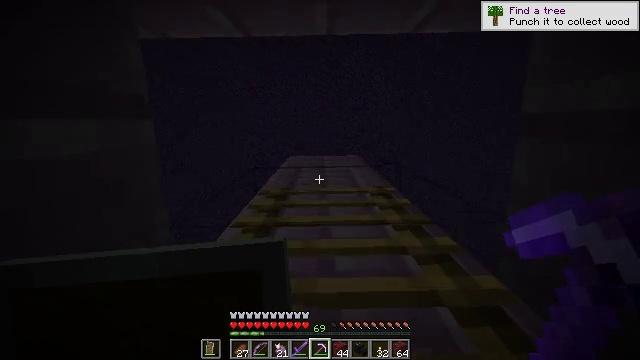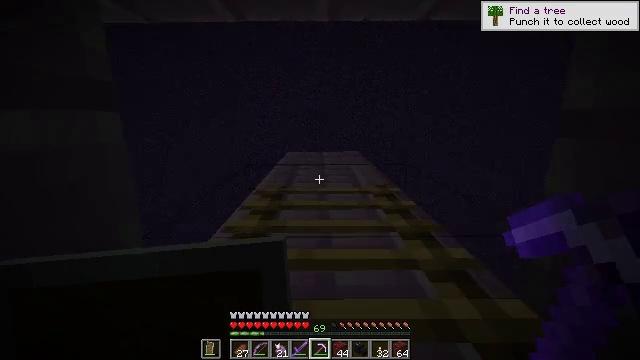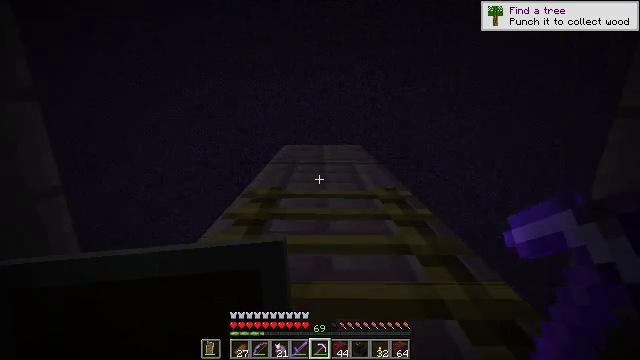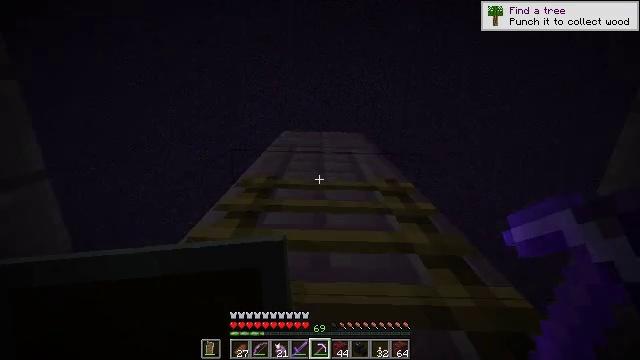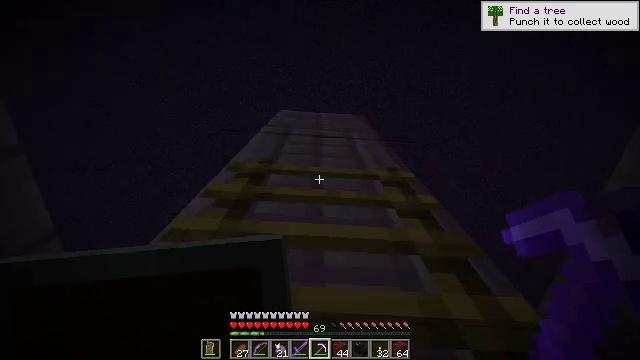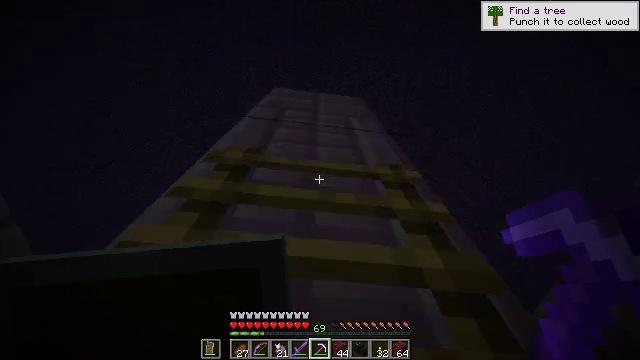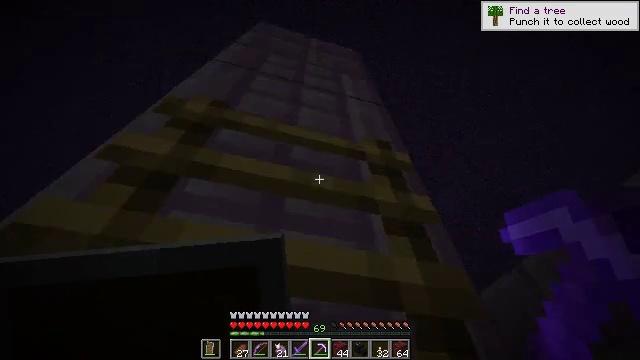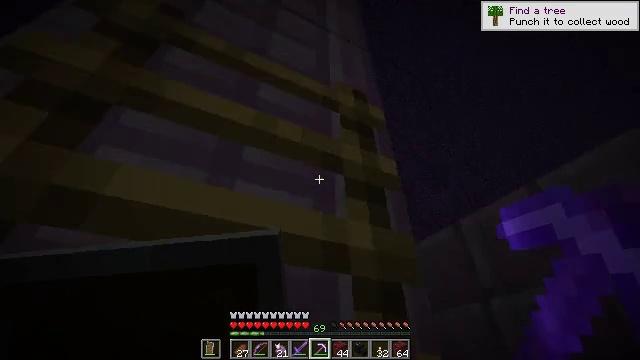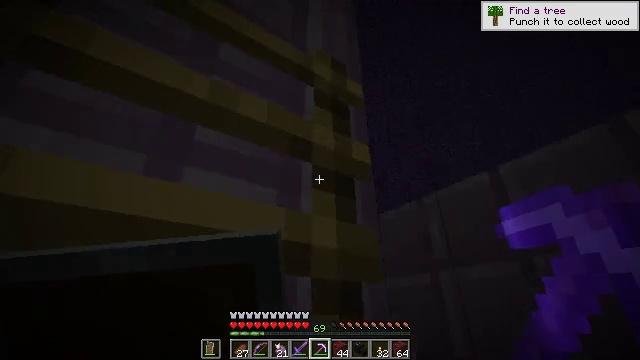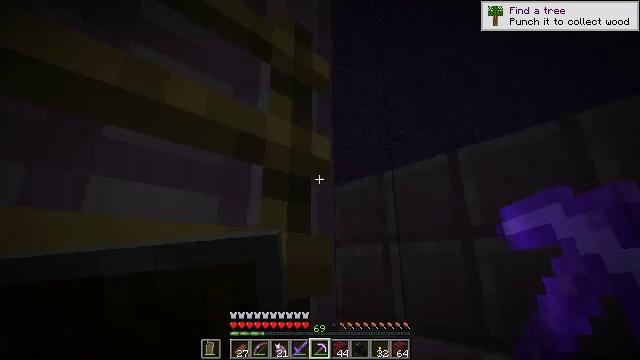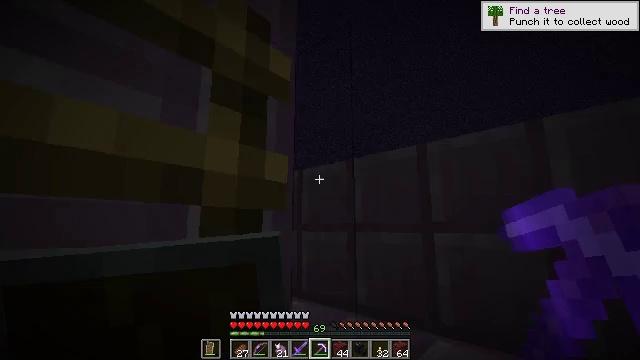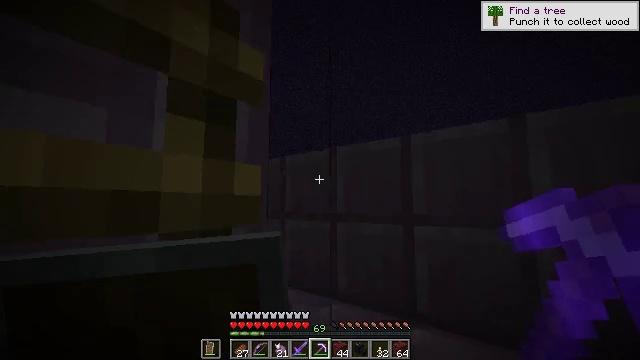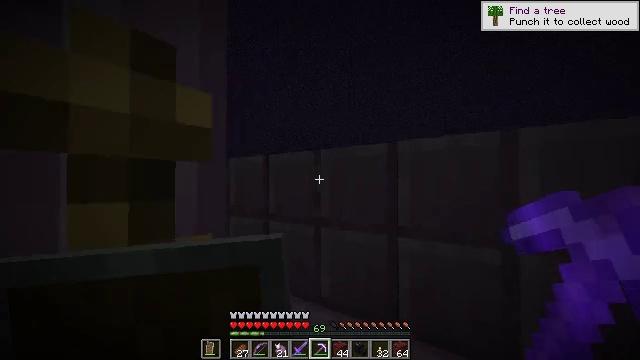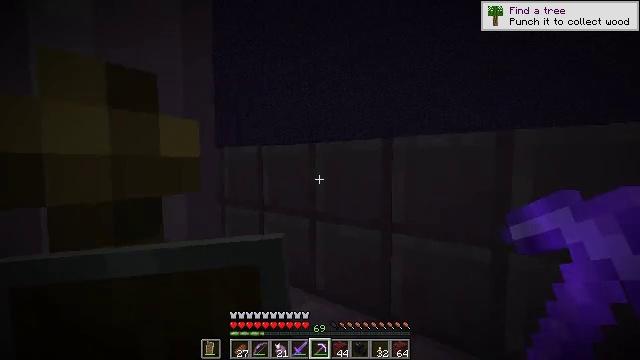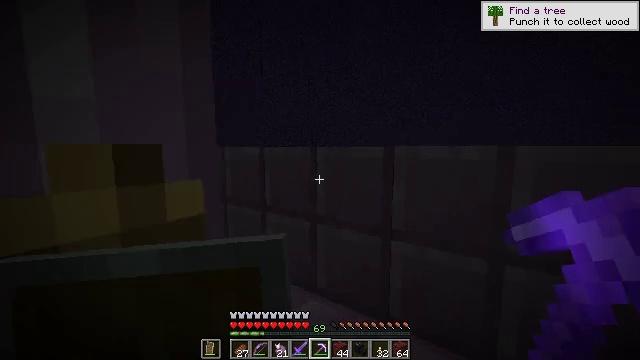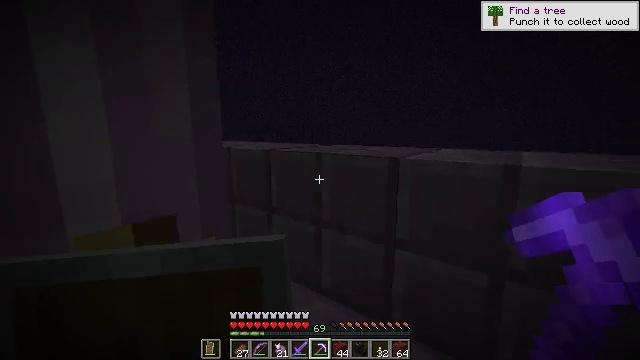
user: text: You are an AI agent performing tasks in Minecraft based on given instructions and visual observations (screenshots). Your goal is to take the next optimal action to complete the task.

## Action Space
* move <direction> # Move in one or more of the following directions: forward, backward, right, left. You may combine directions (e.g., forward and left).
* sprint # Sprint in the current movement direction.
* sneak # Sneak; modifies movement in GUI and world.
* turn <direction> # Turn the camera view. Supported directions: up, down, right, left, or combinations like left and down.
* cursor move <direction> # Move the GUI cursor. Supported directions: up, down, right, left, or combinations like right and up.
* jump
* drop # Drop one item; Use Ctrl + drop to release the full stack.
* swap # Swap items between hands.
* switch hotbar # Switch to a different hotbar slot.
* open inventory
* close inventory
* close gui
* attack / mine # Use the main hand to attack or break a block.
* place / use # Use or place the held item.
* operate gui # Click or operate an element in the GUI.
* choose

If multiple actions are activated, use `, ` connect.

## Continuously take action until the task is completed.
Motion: motion action
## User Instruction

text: Break the ender chest to move it.
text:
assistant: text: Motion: move forward, turn down
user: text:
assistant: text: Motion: move forward, turn down
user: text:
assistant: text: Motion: move forward, turn right and down
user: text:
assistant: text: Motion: move forward, turn right and down
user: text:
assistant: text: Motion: move forward, turn right and down
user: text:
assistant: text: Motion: move forward, turn right and down
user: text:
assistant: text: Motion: move forward, turn right and down
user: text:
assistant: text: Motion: move forward, turn right and down
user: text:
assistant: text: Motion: move forward, turn right and down
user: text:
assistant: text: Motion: move forward, turn right and down
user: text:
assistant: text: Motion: move forward, turn right and down
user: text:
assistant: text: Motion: move forward, turn right and down
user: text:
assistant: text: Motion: move forward, turn down
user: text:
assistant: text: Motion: move forward, turn down
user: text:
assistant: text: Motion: move forward, turn left and down
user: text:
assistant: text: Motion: move forward, turn left and down
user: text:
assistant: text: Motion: move forward, turn left and down
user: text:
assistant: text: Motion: move forward, turn left and down
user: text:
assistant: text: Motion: move forward, turn left and down
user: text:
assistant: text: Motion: move forward, turn left
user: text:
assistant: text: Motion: move forward, turn left and down
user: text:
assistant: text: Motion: move forward, turn left and down
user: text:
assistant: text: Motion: move forward, turn left
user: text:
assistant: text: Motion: move forward, turn left
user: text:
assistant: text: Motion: move forward
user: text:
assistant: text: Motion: move forward, turn left
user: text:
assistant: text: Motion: turn left
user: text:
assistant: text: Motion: turn left
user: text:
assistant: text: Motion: turn left
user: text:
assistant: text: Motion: turn left